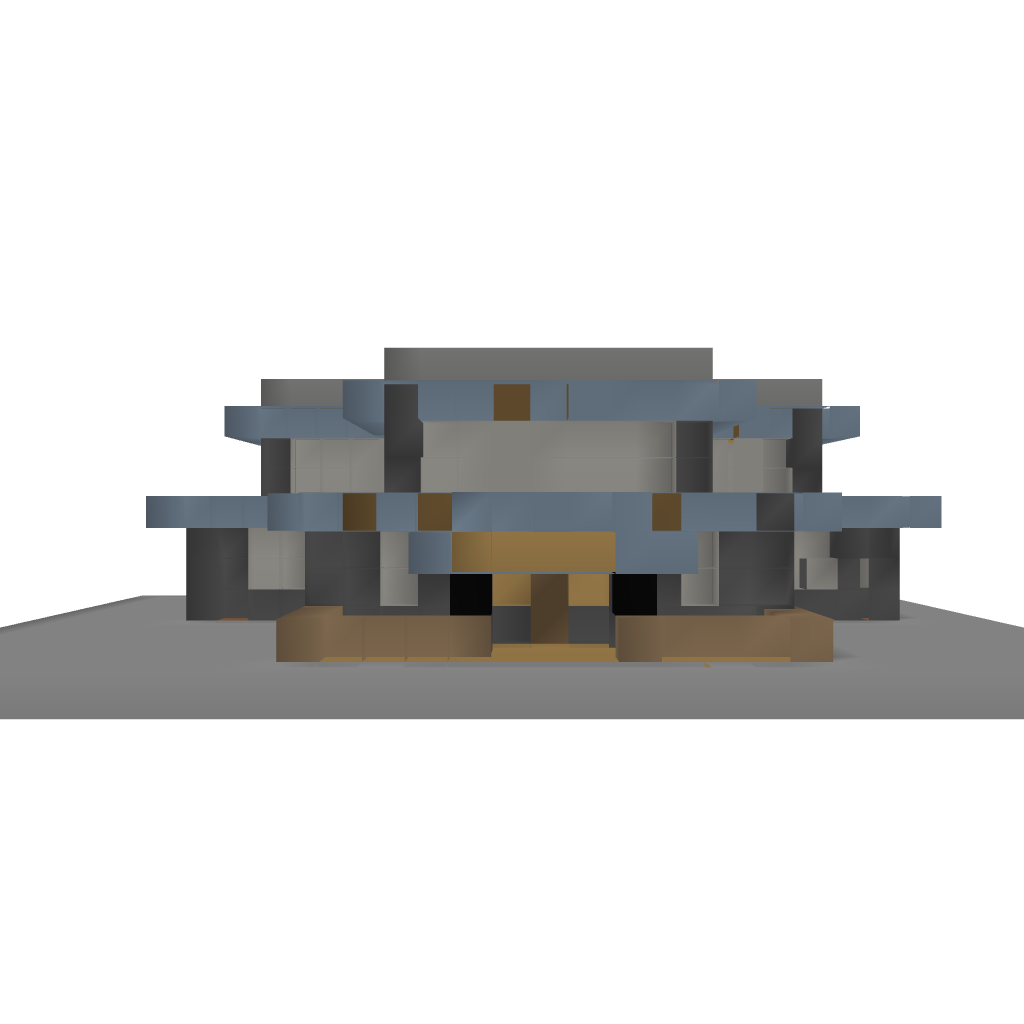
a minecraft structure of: Medieval House